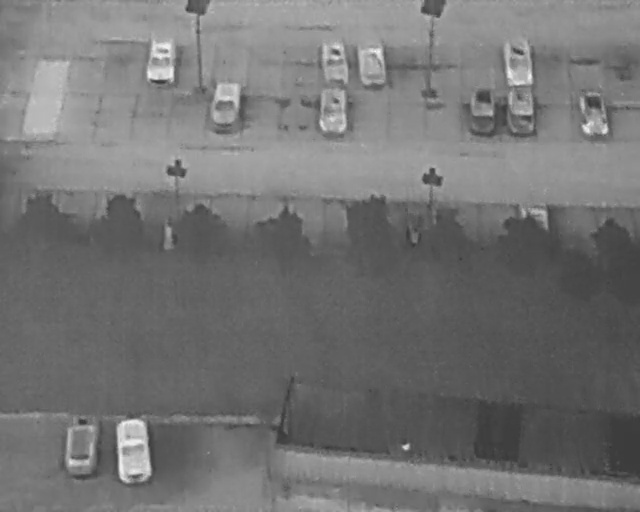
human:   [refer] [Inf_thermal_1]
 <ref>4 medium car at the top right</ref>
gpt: <box>[[77, 8, 84, 14, 174], [71, 18, 79, 24, 178], [77, 18, 85, 24, 178], [88, 19, 96, 24, 176]]</box>

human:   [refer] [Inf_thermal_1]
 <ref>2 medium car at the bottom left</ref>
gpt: <box>[[15, 84, 26, 91, 176], [7, 83, 17, 90, 2]]</box>